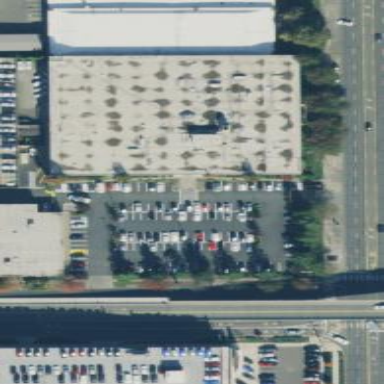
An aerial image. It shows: Office building.